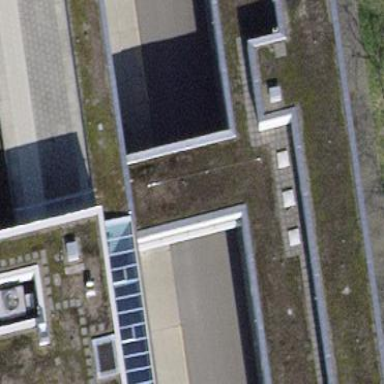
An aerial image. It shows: White building with flat roof.